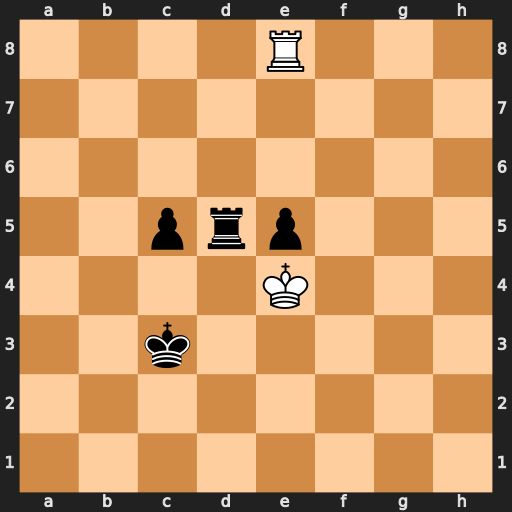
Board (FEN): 4R3/8/8/2prp3/4K3/2k5/8/8
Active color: w
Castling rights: -
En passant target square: -
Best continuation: Kxd5 Kd3 Rd8 e4 Ke5+